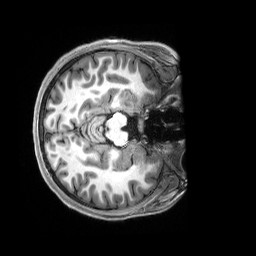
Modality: T1w
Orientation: axial
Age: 19
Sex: female
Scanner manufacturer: siemens
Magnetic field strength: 3 T
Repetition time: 2.5 s
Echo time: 0.00222 s